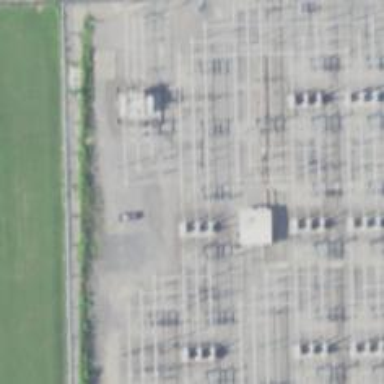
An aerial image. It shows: Switch used for power control.